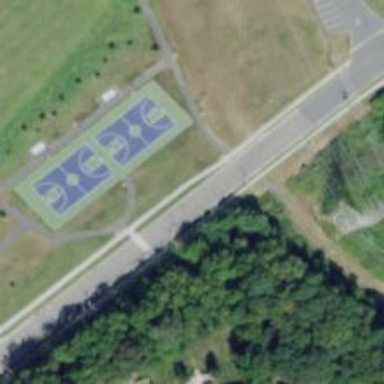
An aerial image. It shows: Basketball court on leisure land pitch.